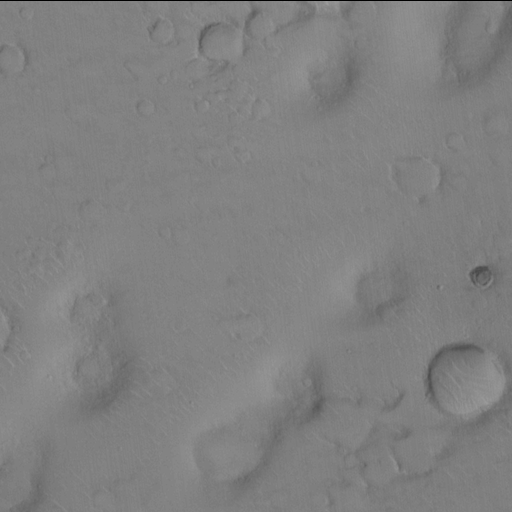
Classes present: Background, Cone